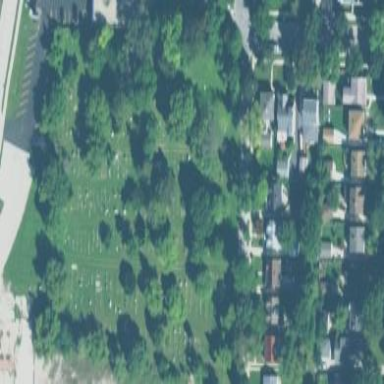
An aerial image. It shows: Cemetery.